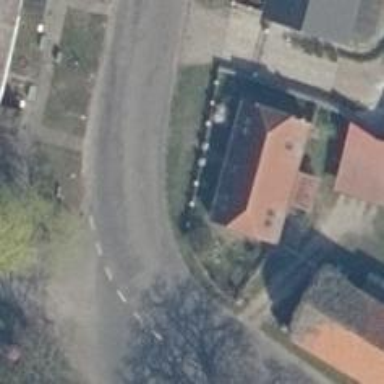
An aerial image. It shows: Secondary road with asphalt surface.